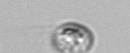
Label: Amoeba